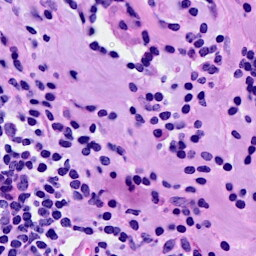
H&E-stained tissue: Breast